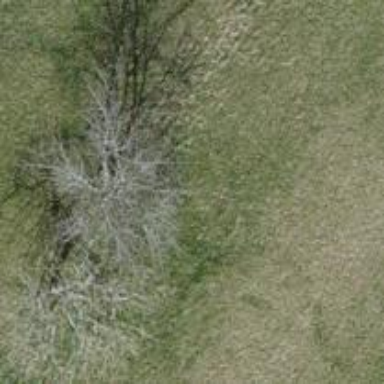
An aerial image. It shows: Single tag "natural: tree."